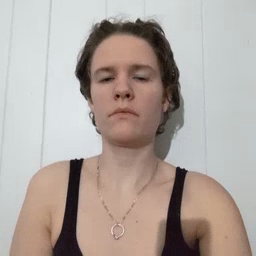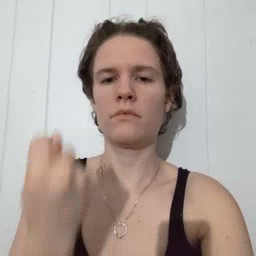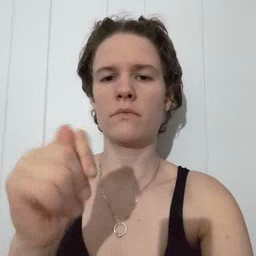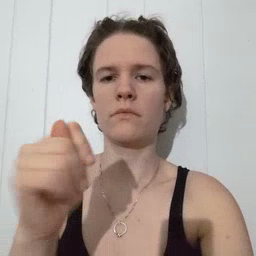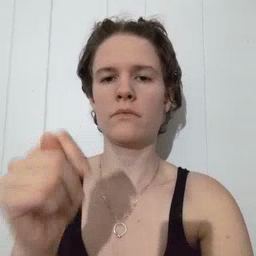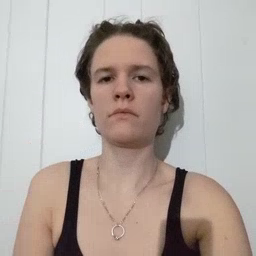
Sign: toy